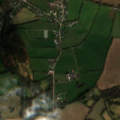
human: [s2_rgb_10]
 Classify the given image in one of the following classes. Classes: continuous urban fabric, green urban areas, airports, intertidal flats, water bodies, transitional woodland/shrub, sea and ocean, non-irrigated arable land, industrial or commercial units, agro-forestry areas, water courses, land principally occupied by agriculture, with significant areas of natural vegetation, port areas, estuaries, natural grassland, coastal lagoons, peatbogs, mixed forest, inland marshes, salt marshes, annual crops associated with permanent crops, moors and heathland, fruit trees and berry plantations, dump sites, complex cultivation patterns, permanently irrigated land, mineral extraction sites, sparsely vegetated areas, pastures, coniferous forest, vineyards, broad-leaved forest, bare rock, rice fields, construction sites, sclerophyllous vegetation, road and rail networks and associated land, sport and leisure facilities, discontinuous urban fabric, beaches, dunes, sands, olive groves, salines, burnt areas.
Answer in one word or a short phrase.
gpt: non-irrigated arable land, pastures, broad-leaved forest